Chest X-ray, PA view. Patient: 63 years old, sex M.
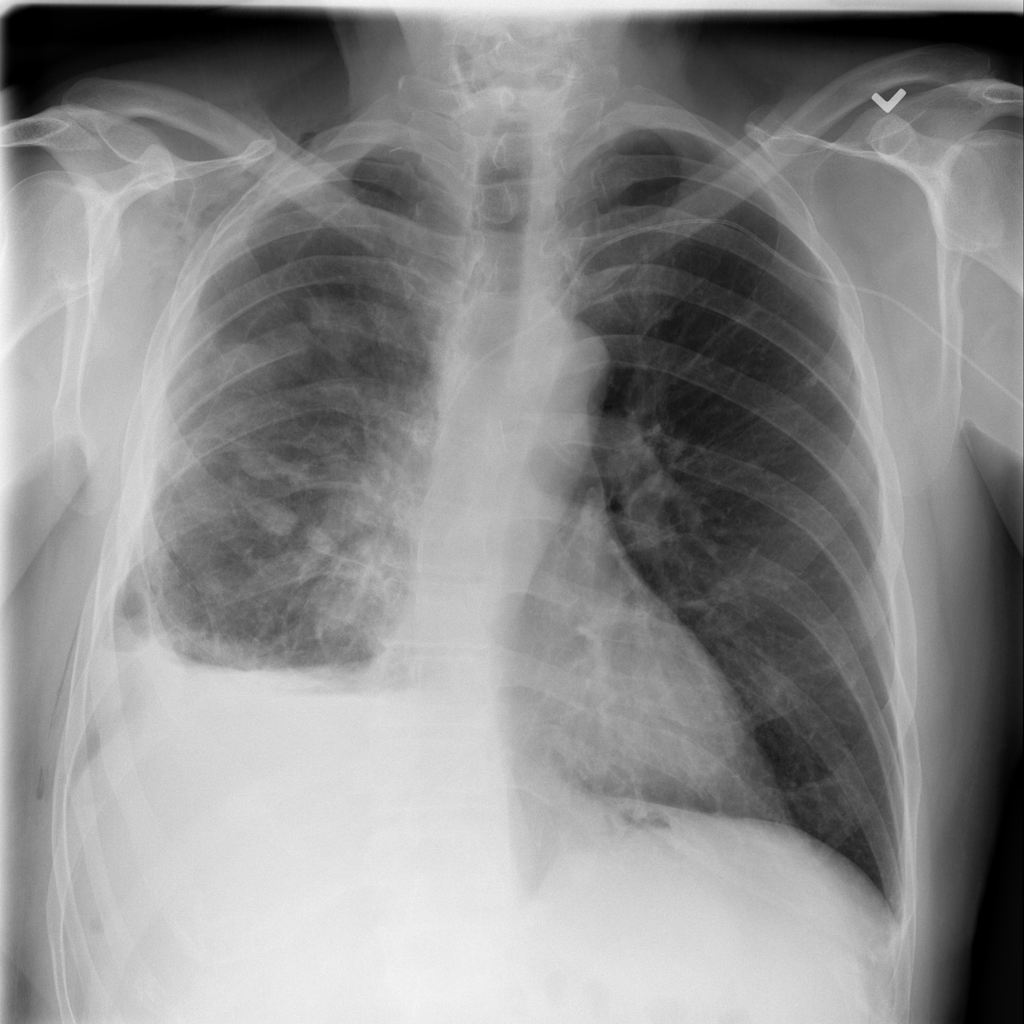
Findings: Emphysema